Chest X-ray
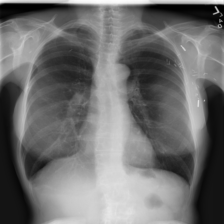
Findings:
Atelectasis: negative
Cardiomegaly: negative
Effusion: negative
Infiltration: negative
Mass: negative
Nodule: negative
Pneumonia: negative
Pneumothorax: negative
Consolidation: negative
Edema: negative
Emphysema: negative
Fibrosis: negative
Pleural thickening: negative
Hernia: negative